Question: I've been setting up a resource dictionary to style all the controls in my WPF application and I've discovered some odd behaviour when setting the font weight for a label.
I have to styles set up for labels, the first with normal font weight :
'''
<Style x:Key="Label" TargetType="{x:Type Label}">
<Setter Property="VerticalAlignment" Value="Center"/>
<Setter Property="Margin" Value="10,0"/>
</Style>
'''
and the second set to bold :
'''
<Style x:Key="LabelBold" TargetType="{x:Type Label}">
<Setter Property="VerticalAlignment" Value="Center"/>
<Setter Property="Margin" Value="10,0"/>
<Setter Property="FontWeight" Value="Bold"/>
</Style>
'''
The trouble is that when I use the bold weighted font, the text shrinks (or the text spacing) :

I've searched about but I can't seem to see any reason for this, if anything I'd expect the text to expand because of the letter thickness increasing.
Is this meant to happen and if so is there a way around it?
The window is using the following fonts:
'''
<Setter Property="TextOptions.TextFormattingMode" Value="Display"/>
<Setter Property="FontFamily" Value="Calibri"/>
<Setter Property="FontSize" Value="12"/>
'''
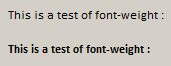
Answer: After a bit of investigation following on from Mark Hall and Sayed Saad's comments I managed to work out what was causing this: TextOptions.TextFormattingMode = Display.
As Mark pointed out, the bold font text does get bigger than the normal font text when you up the font size. However, if I changed the TextFormattingMode to "Ideal" then the bold font is bigger than the normal font irrespective of the font size.
Based on my findings here I posted another question, the answer to this can be found here: <URL>